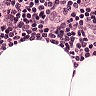
Metastatic tissue present: no